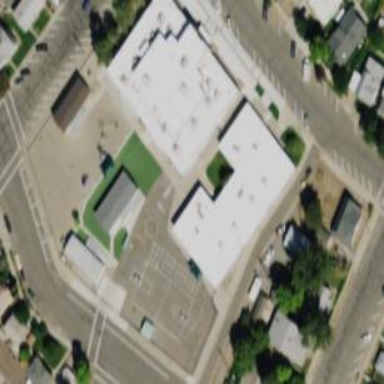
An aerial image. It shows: School building.